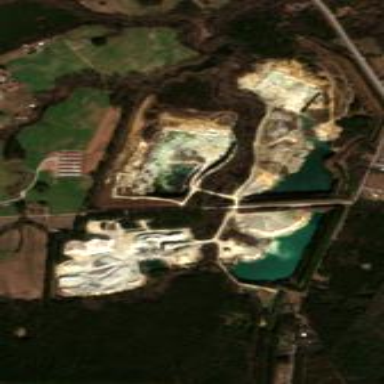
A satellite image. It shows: Quarry area.